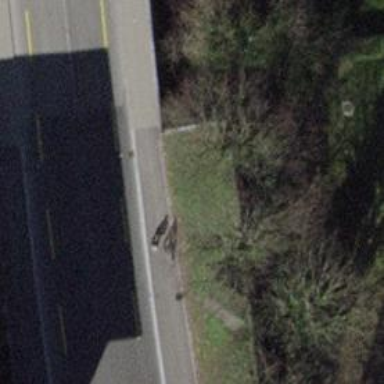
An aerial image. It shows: Asphalt sidewalk with embankment.